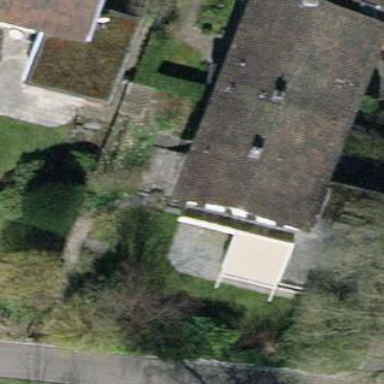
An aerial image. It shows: Semidetached house with gabled roof made of tiles.